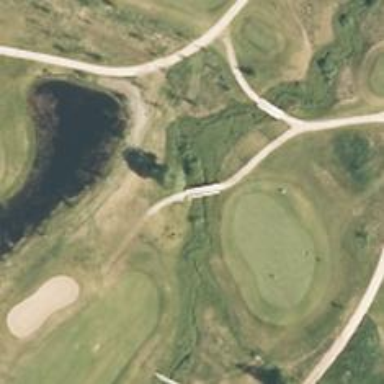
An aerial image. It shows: Path bridge on golf course.